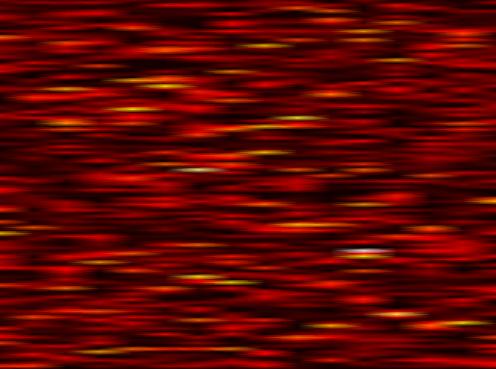
Label: FOFDM